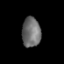
Tissue: prostate
Cell type: T cells
Senescence score: 0.3344
Nuclear area (px): 548
Mean DAPI intensity: 109.186